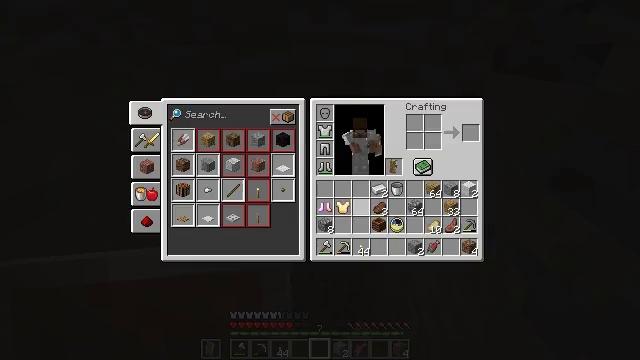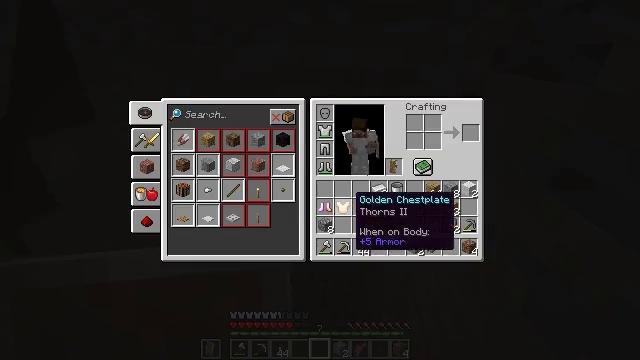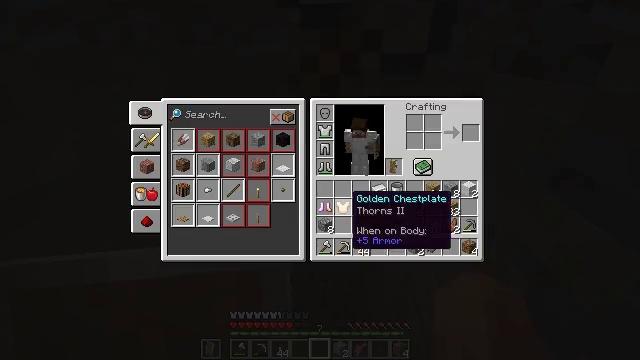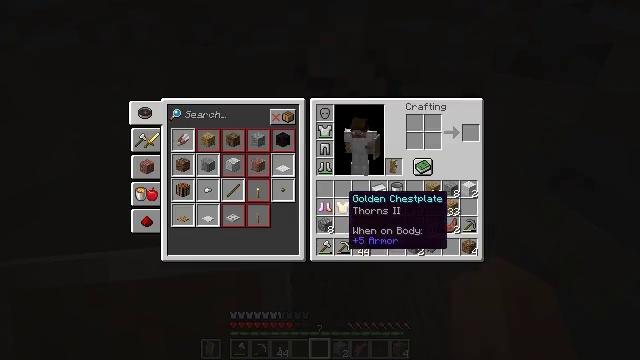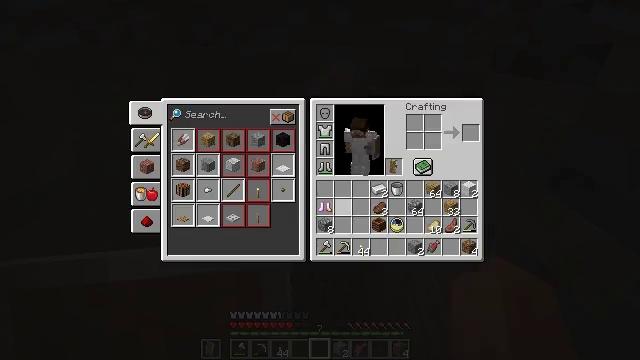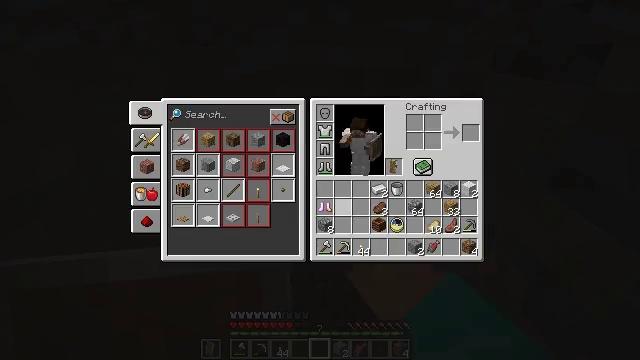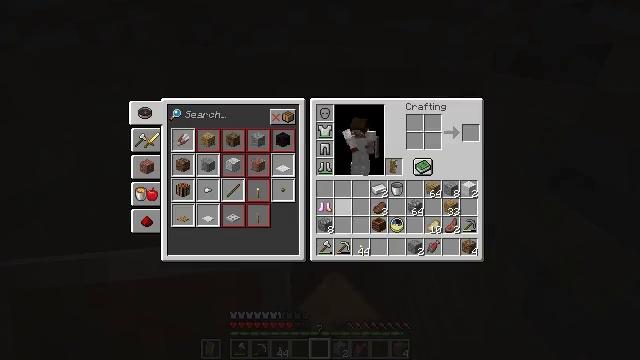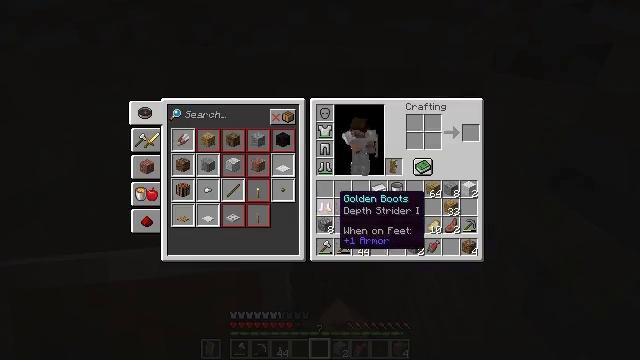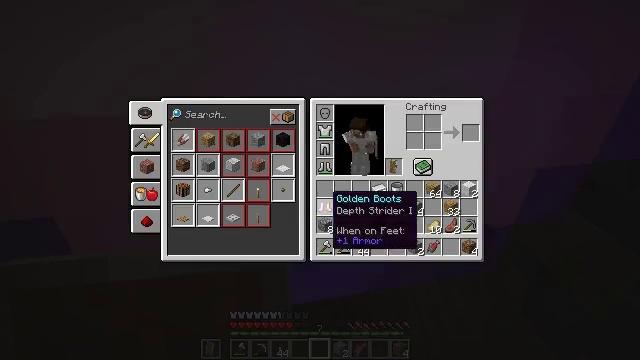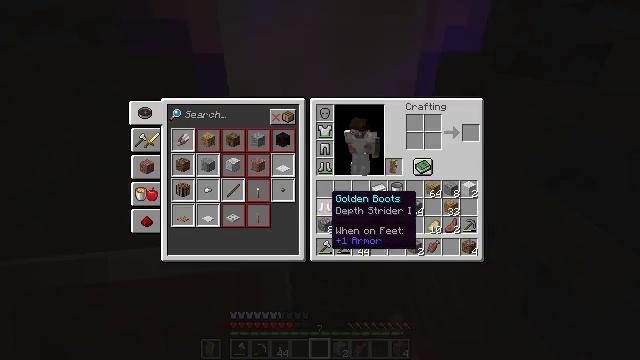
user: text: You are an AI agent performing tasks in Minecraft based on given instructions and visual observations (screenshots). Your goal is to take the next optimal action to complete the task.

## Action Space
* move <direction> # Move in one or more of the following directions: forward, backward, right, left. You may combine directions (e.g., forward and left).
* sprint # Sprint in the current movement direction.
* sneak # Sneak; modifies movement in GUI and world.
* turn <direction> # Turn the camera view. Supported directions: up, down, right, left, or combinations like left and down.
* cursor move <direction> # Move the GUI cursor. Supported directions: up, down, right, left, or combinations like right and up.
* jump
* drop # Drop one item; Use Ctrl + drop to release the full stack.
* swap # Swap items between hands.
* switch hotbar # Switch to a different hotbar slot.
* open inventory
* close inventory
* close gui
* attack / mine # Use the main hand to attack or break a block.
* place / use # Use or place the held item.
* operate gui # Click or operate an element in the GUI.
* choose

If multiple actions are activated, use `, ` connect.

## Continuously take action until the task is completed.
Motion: motion action
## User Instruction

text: Drop a golden chestplate.
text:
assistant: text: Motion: sprint, open gui
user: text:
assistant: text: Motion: sprint
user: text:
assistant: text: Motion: sprint
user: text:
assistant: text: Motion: sprint, drop
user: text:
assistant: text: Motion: sprint, drop
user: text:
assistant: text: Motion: sprint, drop
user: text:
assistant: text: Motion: sprint, cursor move left
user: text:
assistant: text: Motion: sprint, cursor move left
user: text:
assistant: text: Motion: sprint
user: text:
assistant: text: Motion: sprint